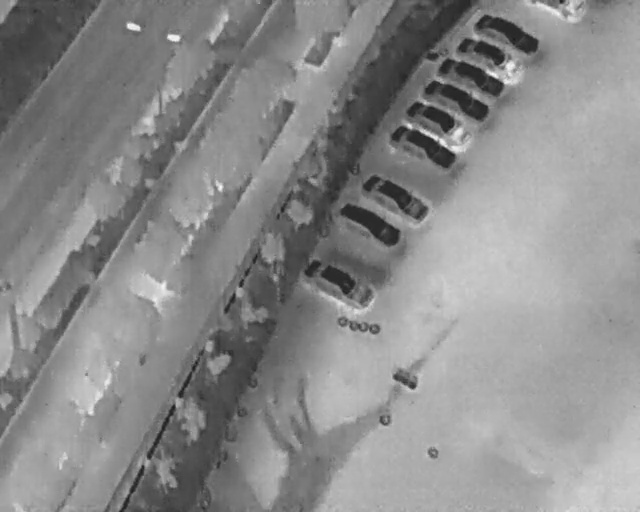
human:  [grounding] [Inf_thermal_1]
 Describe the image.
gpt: In the satellite image, there is  <ref>3 medium car </ref> <box>[[50, 47, 55, 62, 29], [55, 36, 60, 50, 29], [59, 31, 64, 45, 29]]</box> located at center,  <ref>2 medium car </ref> <box>[[64, 21, 68, 35, 29], [66, 16, 70, 30, 29]]</box> located at top,  <ref>5 medium car </ref> <box>[[69, 12, 73, 26, 29], [71, 7, 75, 21, 25], [74, 3, 78, 17, 25], [77, 0, 81, 13, 27], [85, -3, 89, 7, 2]]</box> located at top right.